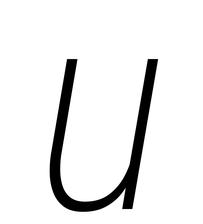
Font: Roboto-Italic_Condensed_ExtraLight_Italic